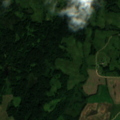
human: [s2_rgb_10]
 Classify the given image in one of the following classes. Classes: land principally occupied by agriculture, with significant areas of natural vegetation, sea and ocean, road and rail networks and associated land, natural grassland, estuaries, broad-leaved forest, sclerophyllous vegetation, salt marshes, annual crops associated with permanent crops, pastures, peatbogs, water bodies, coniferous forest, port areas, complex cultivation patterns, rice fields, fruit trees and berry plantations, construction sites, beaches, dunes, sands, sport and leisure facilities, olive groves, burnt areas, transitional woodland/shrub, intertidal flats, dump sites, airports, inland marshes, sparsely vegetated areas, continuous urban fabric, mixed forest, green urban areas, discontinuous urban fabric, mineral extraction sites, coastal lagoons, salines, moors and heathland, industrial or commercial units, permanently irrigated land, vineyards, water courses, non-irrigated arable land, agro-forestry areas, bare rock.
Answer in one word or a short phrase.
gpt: pastures, land principally occupied by agriculture, with significant areas of natural vegetation, broad-leaved forest